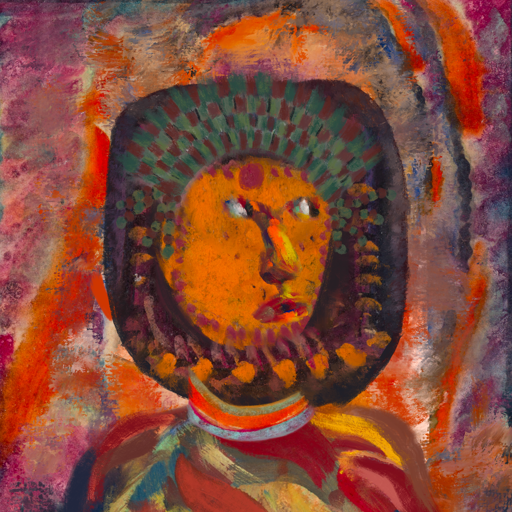
Background: Experience, Head And Neck Side: Doll_w_Hair, Face Side: An_Impression, Bust: Mother_And_Son_Son, Hair Side: Blank, Head Accessory: After_Raid_Crown, Second Necklace: Blank, Necklace: Sisters, Baby: Blank